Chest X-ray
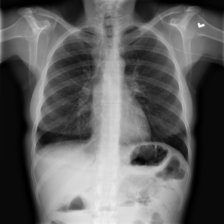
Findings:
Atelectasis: negative
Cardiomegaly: negative
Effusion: negative
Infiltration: positive
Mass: negative
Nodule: negative
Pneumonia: negative
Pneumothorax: negative
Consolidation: negative
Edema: negative
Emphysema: negative
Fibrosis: negative
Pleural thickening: negative
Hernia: negative